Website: apple
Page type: address-validator
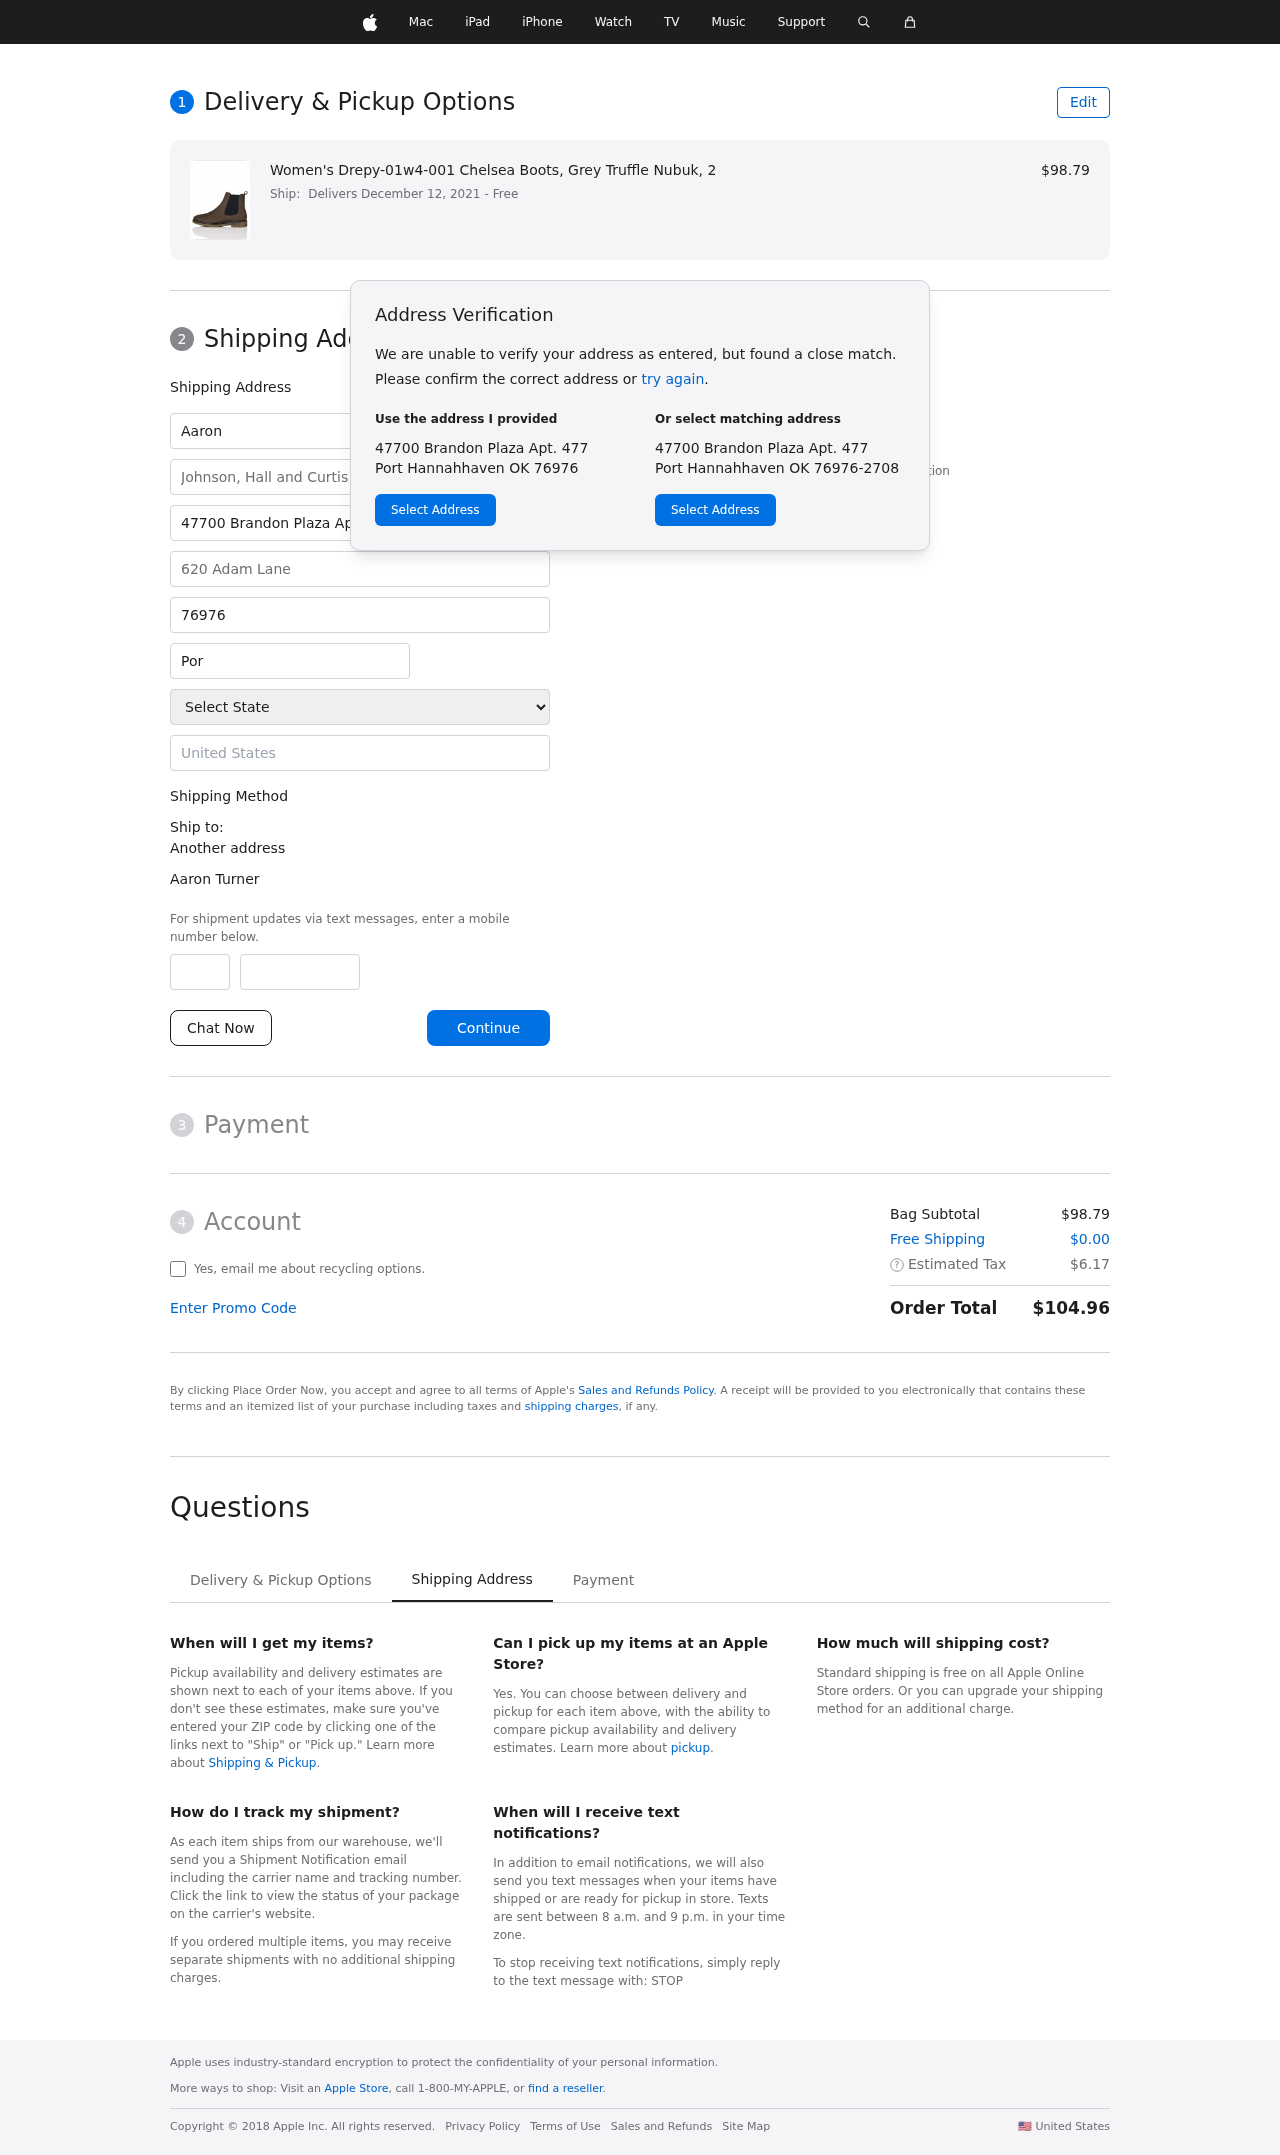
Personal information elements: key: PII_CITY
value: Port Hannahhaven
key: PII_COMPANY
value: Johnson, Hall and Curtis
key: PII_COUNTRY
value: United States
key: PII_FIRSTNAME
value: Aaron
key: PII_FULLNAME
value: Aaron Turner
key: PII_LASTNAME
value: Turner
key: PII_PHONE_AREA
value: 733
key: PII_PHONE_SUFFIX
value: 8158
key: PII_POSTCODE
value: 76976
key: PII_STATE
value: Oklahoma
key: PII_STREET
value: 47700 Brandon Plaza Apt. 477
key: PII_STREET2
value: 620 Adam Lane
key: PII_CITY_STATE_ZIP
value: Port Hannahhaven OK 76976
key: PII_STATE_ABBR
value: OK
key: PII_POSTCODE_FULL
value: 76976
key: PII_POSTCODE_NUMERIC
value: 76976
Product elements: key: PRODUCT1_NAME
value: Women's Drepy-01w4-001 Chelsea Boots, Grey Truffle Nubuk, 2
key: PRODUCT1_PRICE
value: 98.79
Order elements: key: ORDER_DELIVERY_DATE
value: Delivers December 12, 2021
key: ORDER_SUBTOTAL
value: $98.79
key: ORDER_SHIPPING_COST
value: $0.00
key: ORDER_TAX
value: $6.17
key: ORDER_TOTAL
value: $104.96